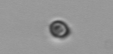
Label: nanoplankton_mix